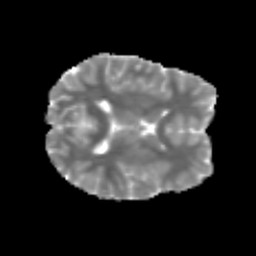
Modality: MD
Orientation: axial
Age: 25
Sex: female
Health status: healthy
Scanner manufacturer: siemens
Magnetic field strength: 3 T
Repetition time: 3.6 s
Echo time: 0.0964 s